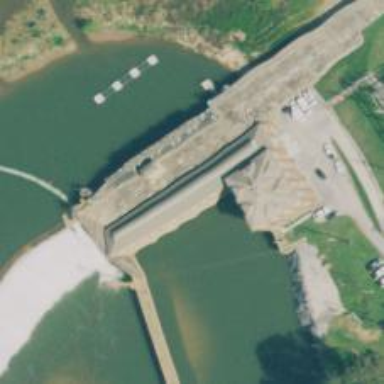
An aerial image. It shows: Hydro power generator using water-storage method.